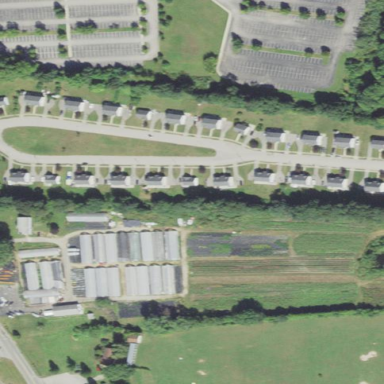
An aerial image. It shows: Garden center located in farmland.